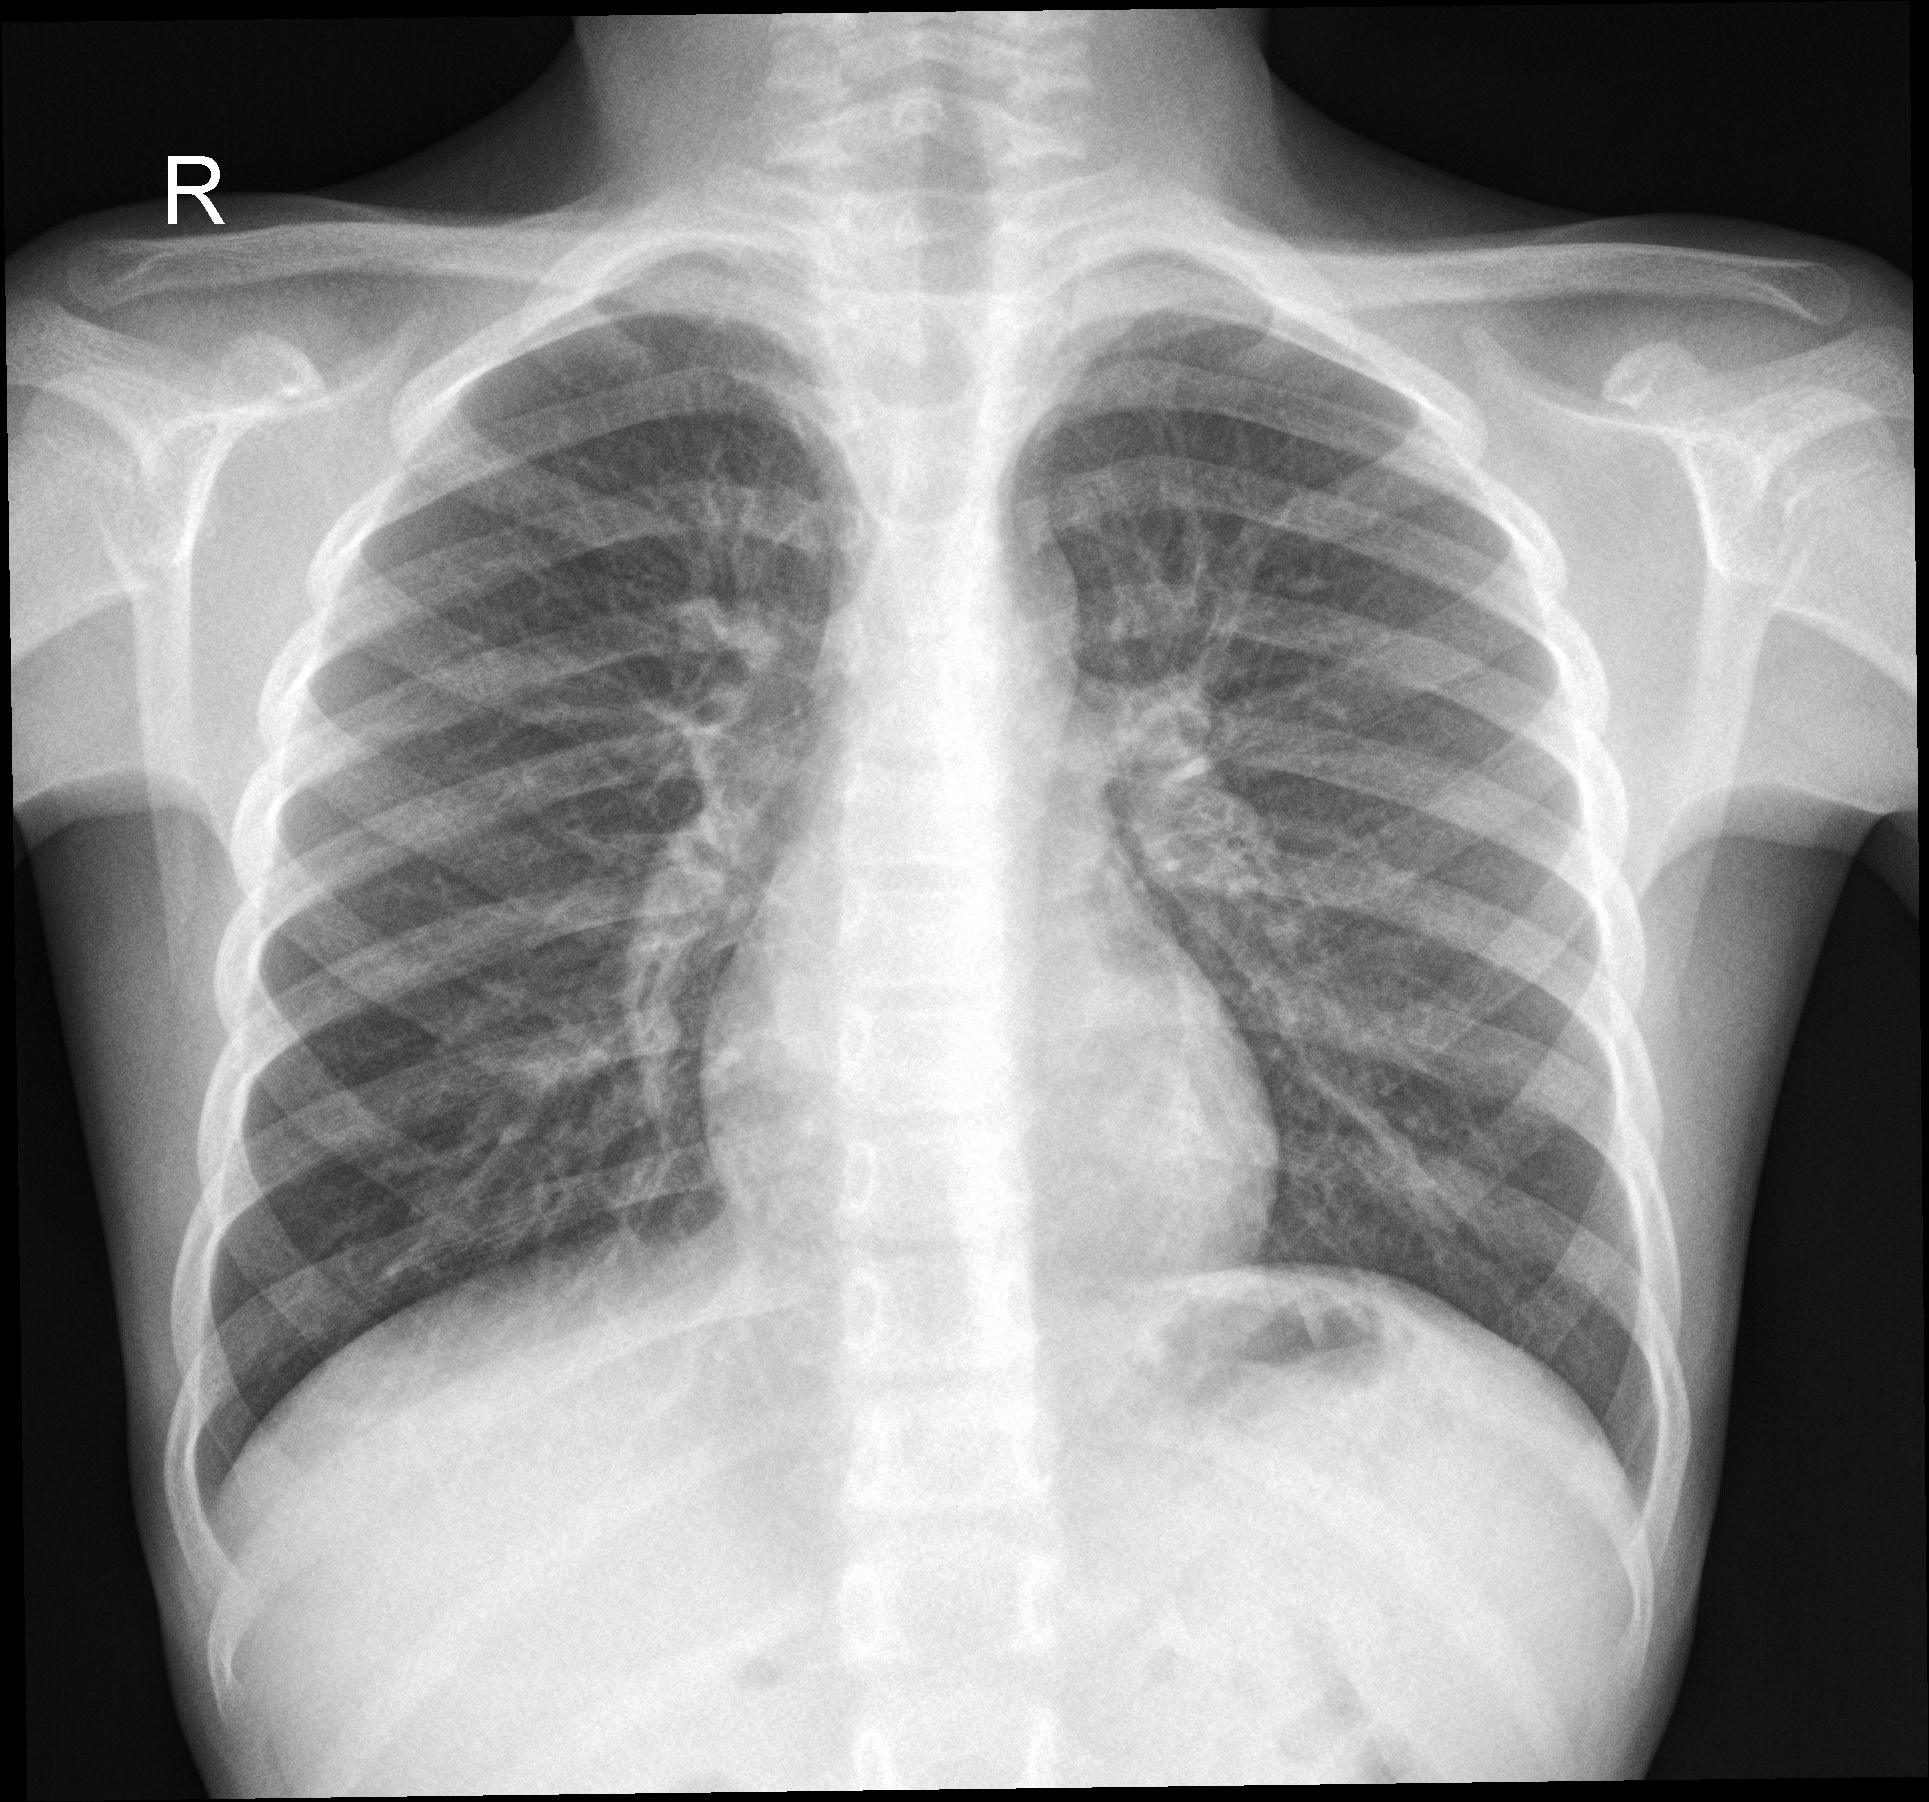
Diagnosis: NORMAL